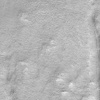
Atmospheric dust classification: not_dusty